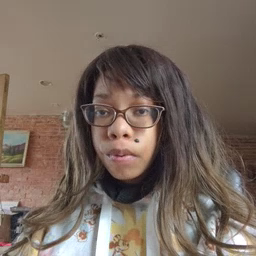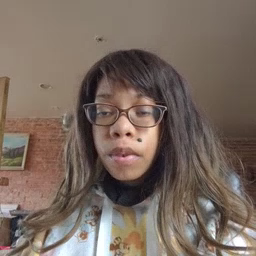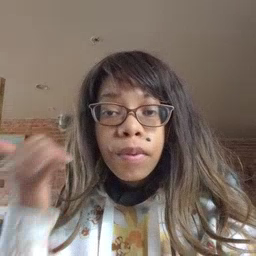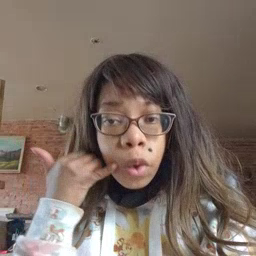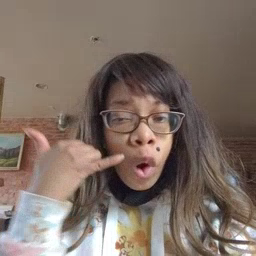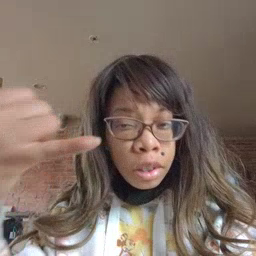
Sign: callonphone